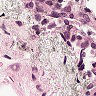
Metastatic tissue present: no